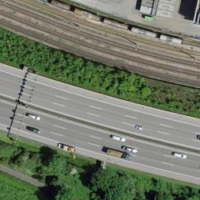
EUNIS habitat code: 57
Species observed at this site:
Falco tinnunculus